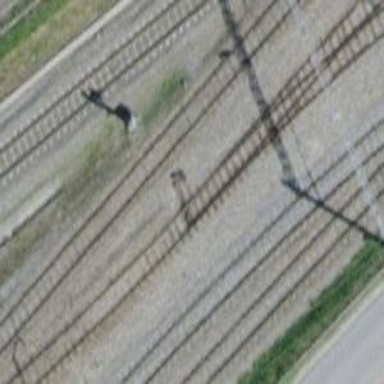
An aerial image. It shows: Railway switch.